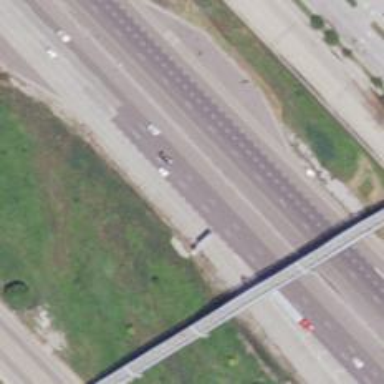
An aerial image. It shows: Motorway junction.